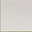
Piece: xx